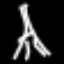
Label: The Eiffel Tower